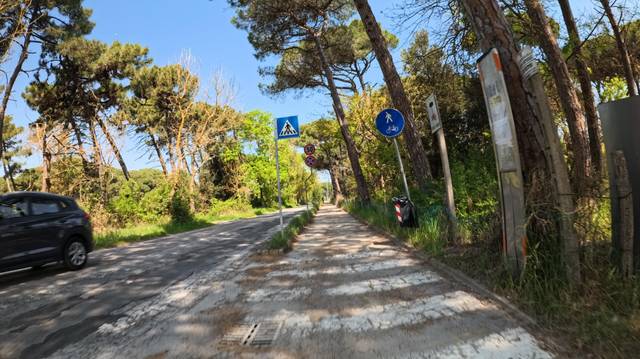
Region: Spain
Coordinates: 39.472, -0.3786